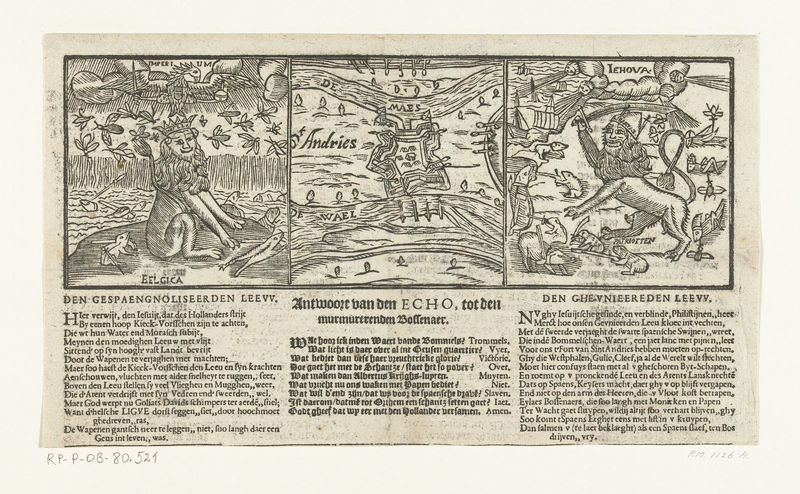
Titel: Spotprent op het beleg en inname van Sint-Andries door Maurits
Standort: Amsterdam
Institution: Rijksmuseum
Schlagwörter: vogel, wasser, fluss, landschaft, zeichnung, tiere, geschichte, niederlande, feld, insel, land, drei, krone, hase, schrift, bilder, papier, sepia, könig, deutsch, bienen, buch, festung, druck, seite, illustration, schwert, text, niederländisch, insekten, buchseite, karte, fisch, löwen, echo, fabelwesen, könige, löwe, holländisch, landkarte, zeilen, frosch, fische, flüsse, leu, maas, 3spaltig, jehova, löwe könig, andries